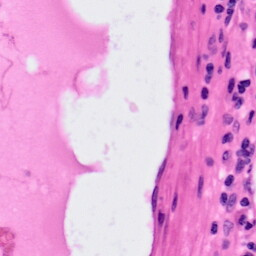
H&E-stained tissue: Colon